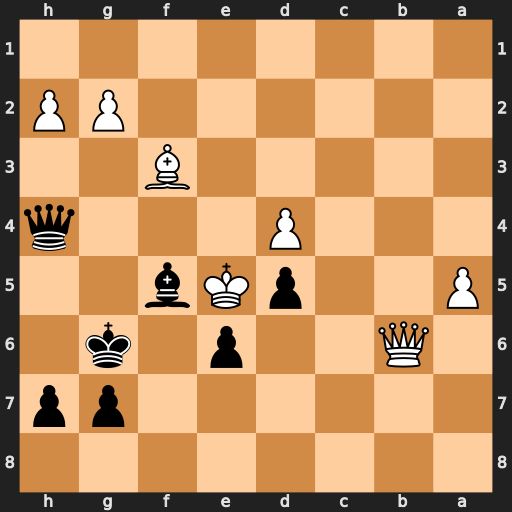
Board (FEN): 8/6pp/1Q2p1k1/P2pKb2/3P3q/5B2/6PP/8
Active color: b
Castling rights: -
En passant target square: -
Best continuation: Qxh2+ g3 Qxg3#